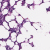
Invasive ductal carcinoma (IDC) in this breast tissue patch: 0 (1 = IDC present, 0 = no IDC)